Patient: sex M, age 36
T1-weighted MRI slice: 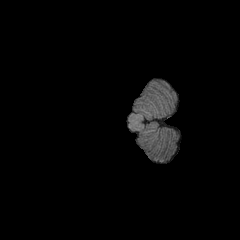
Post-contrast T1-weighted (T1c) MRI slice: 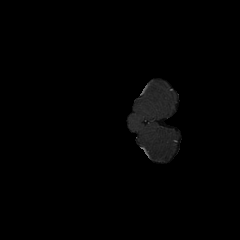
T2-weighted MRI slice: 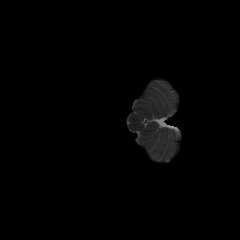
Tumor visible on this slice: no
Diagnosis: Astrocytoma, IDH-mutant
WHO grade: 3